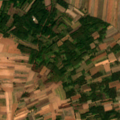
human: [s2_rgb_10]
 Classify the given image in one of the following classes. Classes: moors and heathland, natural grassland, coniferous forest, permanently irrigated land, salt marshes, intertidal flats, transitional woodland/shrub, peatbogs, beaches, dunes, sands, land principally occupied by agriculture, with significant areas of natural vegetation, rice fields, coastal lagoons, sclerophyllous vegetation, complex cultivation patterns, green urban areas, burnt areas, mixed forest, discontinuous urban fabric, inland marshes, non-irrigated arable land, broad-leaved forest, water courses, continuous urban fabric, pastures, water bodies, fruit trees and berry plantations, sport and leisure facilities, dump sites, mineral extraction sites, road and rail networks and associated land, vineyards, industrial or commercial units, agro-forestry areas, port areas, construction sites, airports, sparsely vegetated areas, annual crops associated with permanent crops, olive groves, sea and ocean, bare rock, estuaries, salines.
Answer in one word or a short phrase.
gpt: non-irrigated arable land, complex cultivation patterns, land principally occupied by agriculture, with significant areas of natural vegetation